Interaction volume radius: 10 \u00c5
Interaction volume height: 10 \u00c5
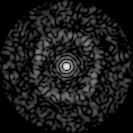
Disorder parameter: 0.8314